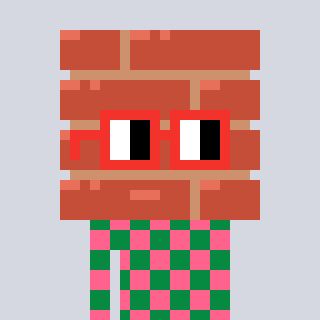
a pixel art character with square red glasses, a wall-shaped head and a green-colored body on a cool background